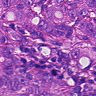
Metastatic tissue present: yes